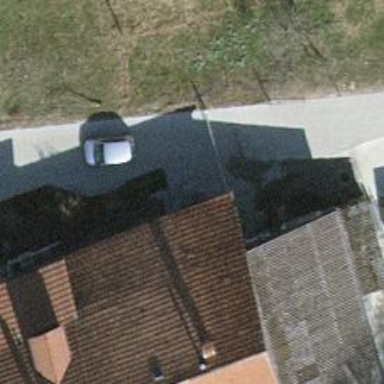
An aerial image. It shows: Driveway made of paving stones.